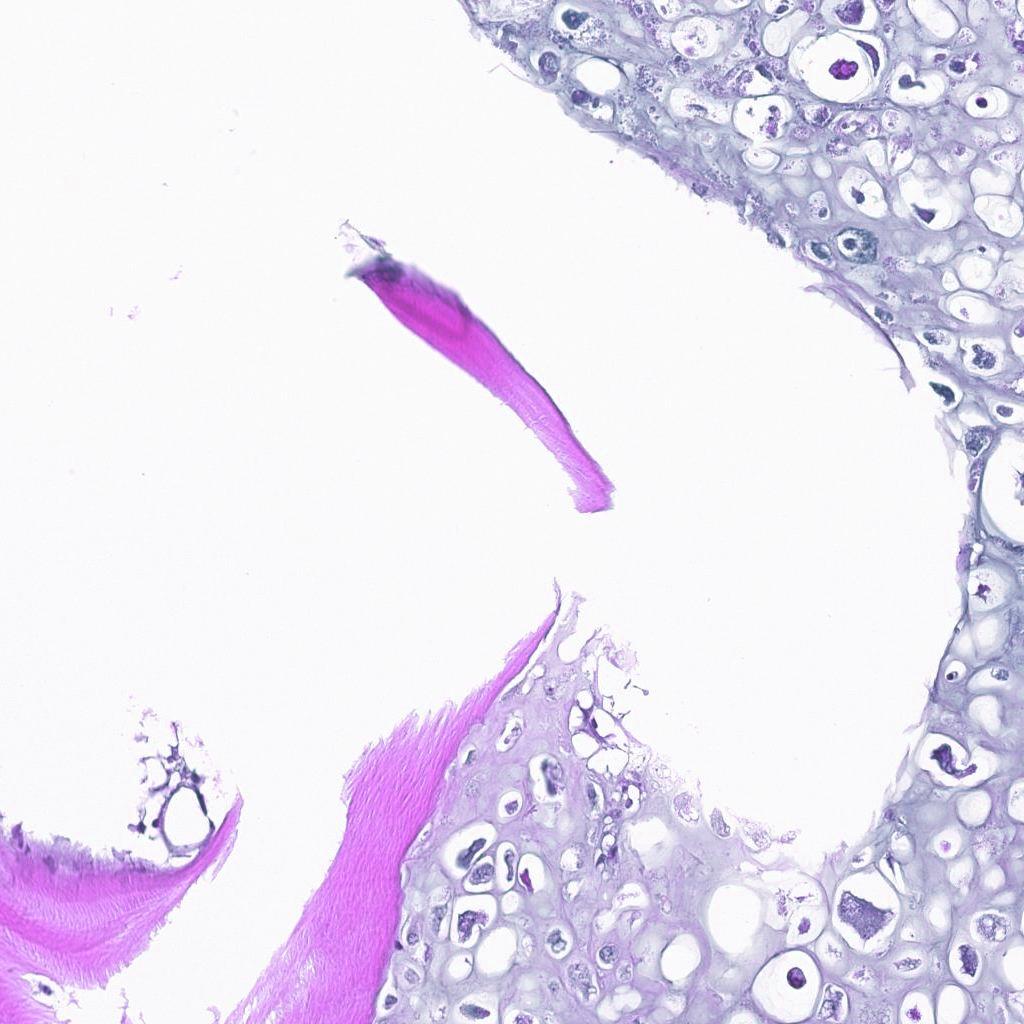
Label: Viable